Question: I'm trying to change the names of the columns in a pandas dataframe. I use python 3.7. I have 30 columns numbered 0-29 and I want to change their names to 1-30. I know it's a silly question, but I'm trying to do it in minimum lines as possible, but I couldn't find anything efficient online. can anyone please help me?

Thank you
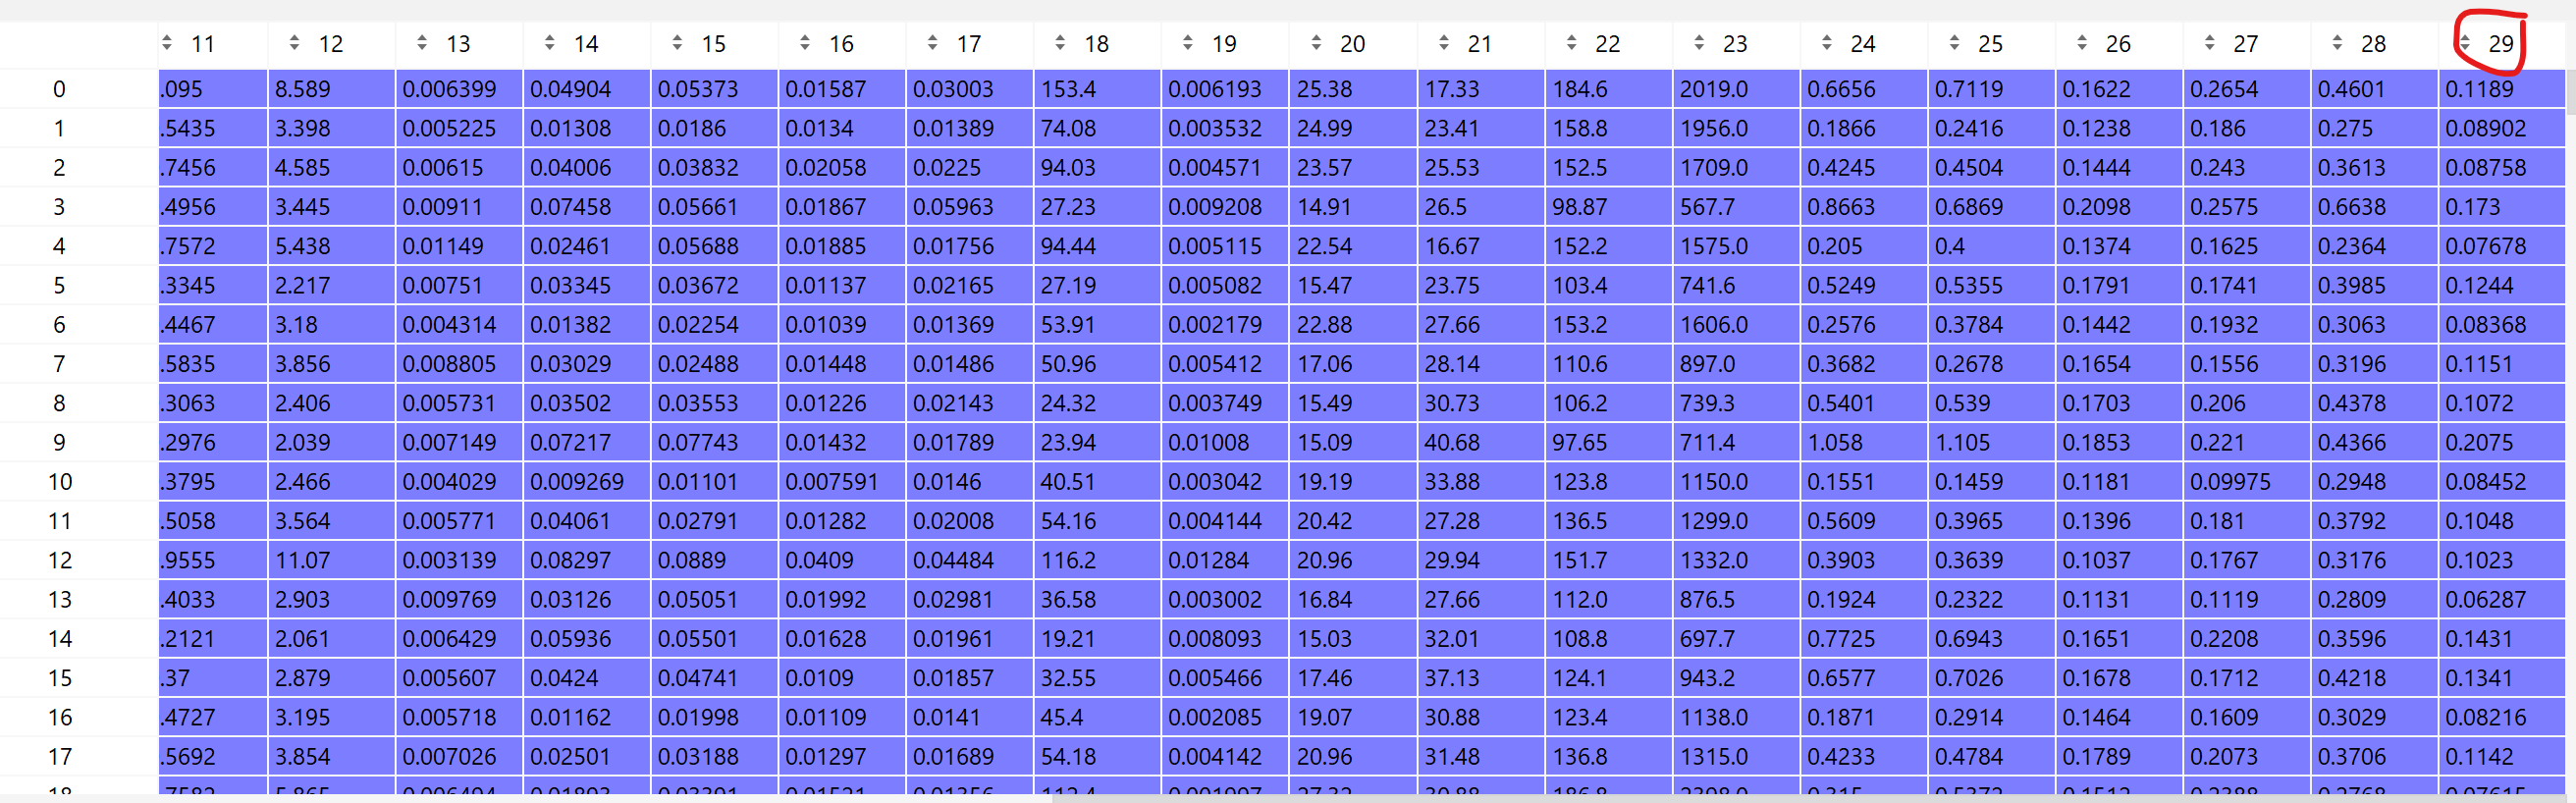
Answer: Another way is to recreate the index with 'RangeIndex'
'''
df.columns = pd.RangeIndex(1, len(df.columns)+1)
'''
FYI, you can read the documentation about <URL>: